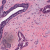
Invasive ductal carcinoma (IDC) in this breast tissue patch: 1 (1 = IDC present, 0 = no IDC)